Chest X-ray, PA view. Patient: 29 years old, sex F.
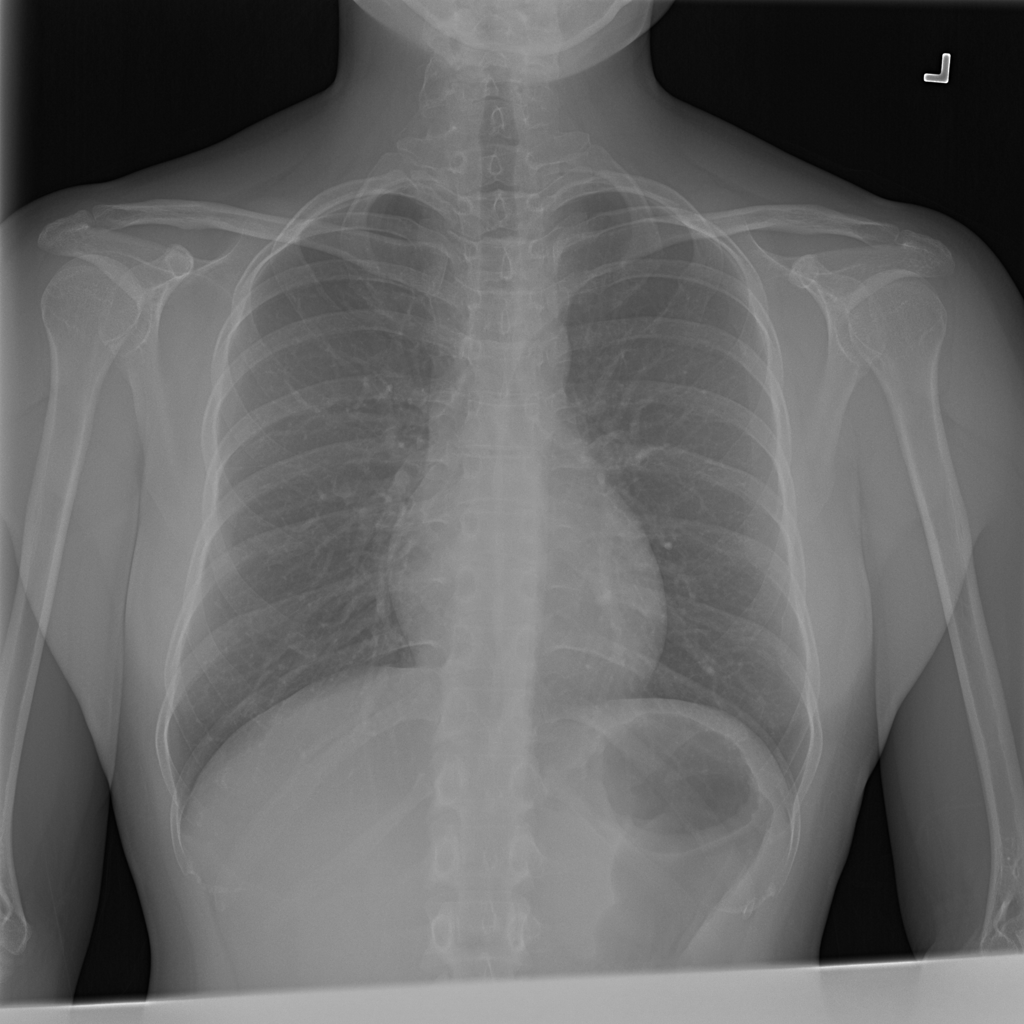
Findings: No Finding